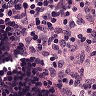
Metastatic tissue present: no